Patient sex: F
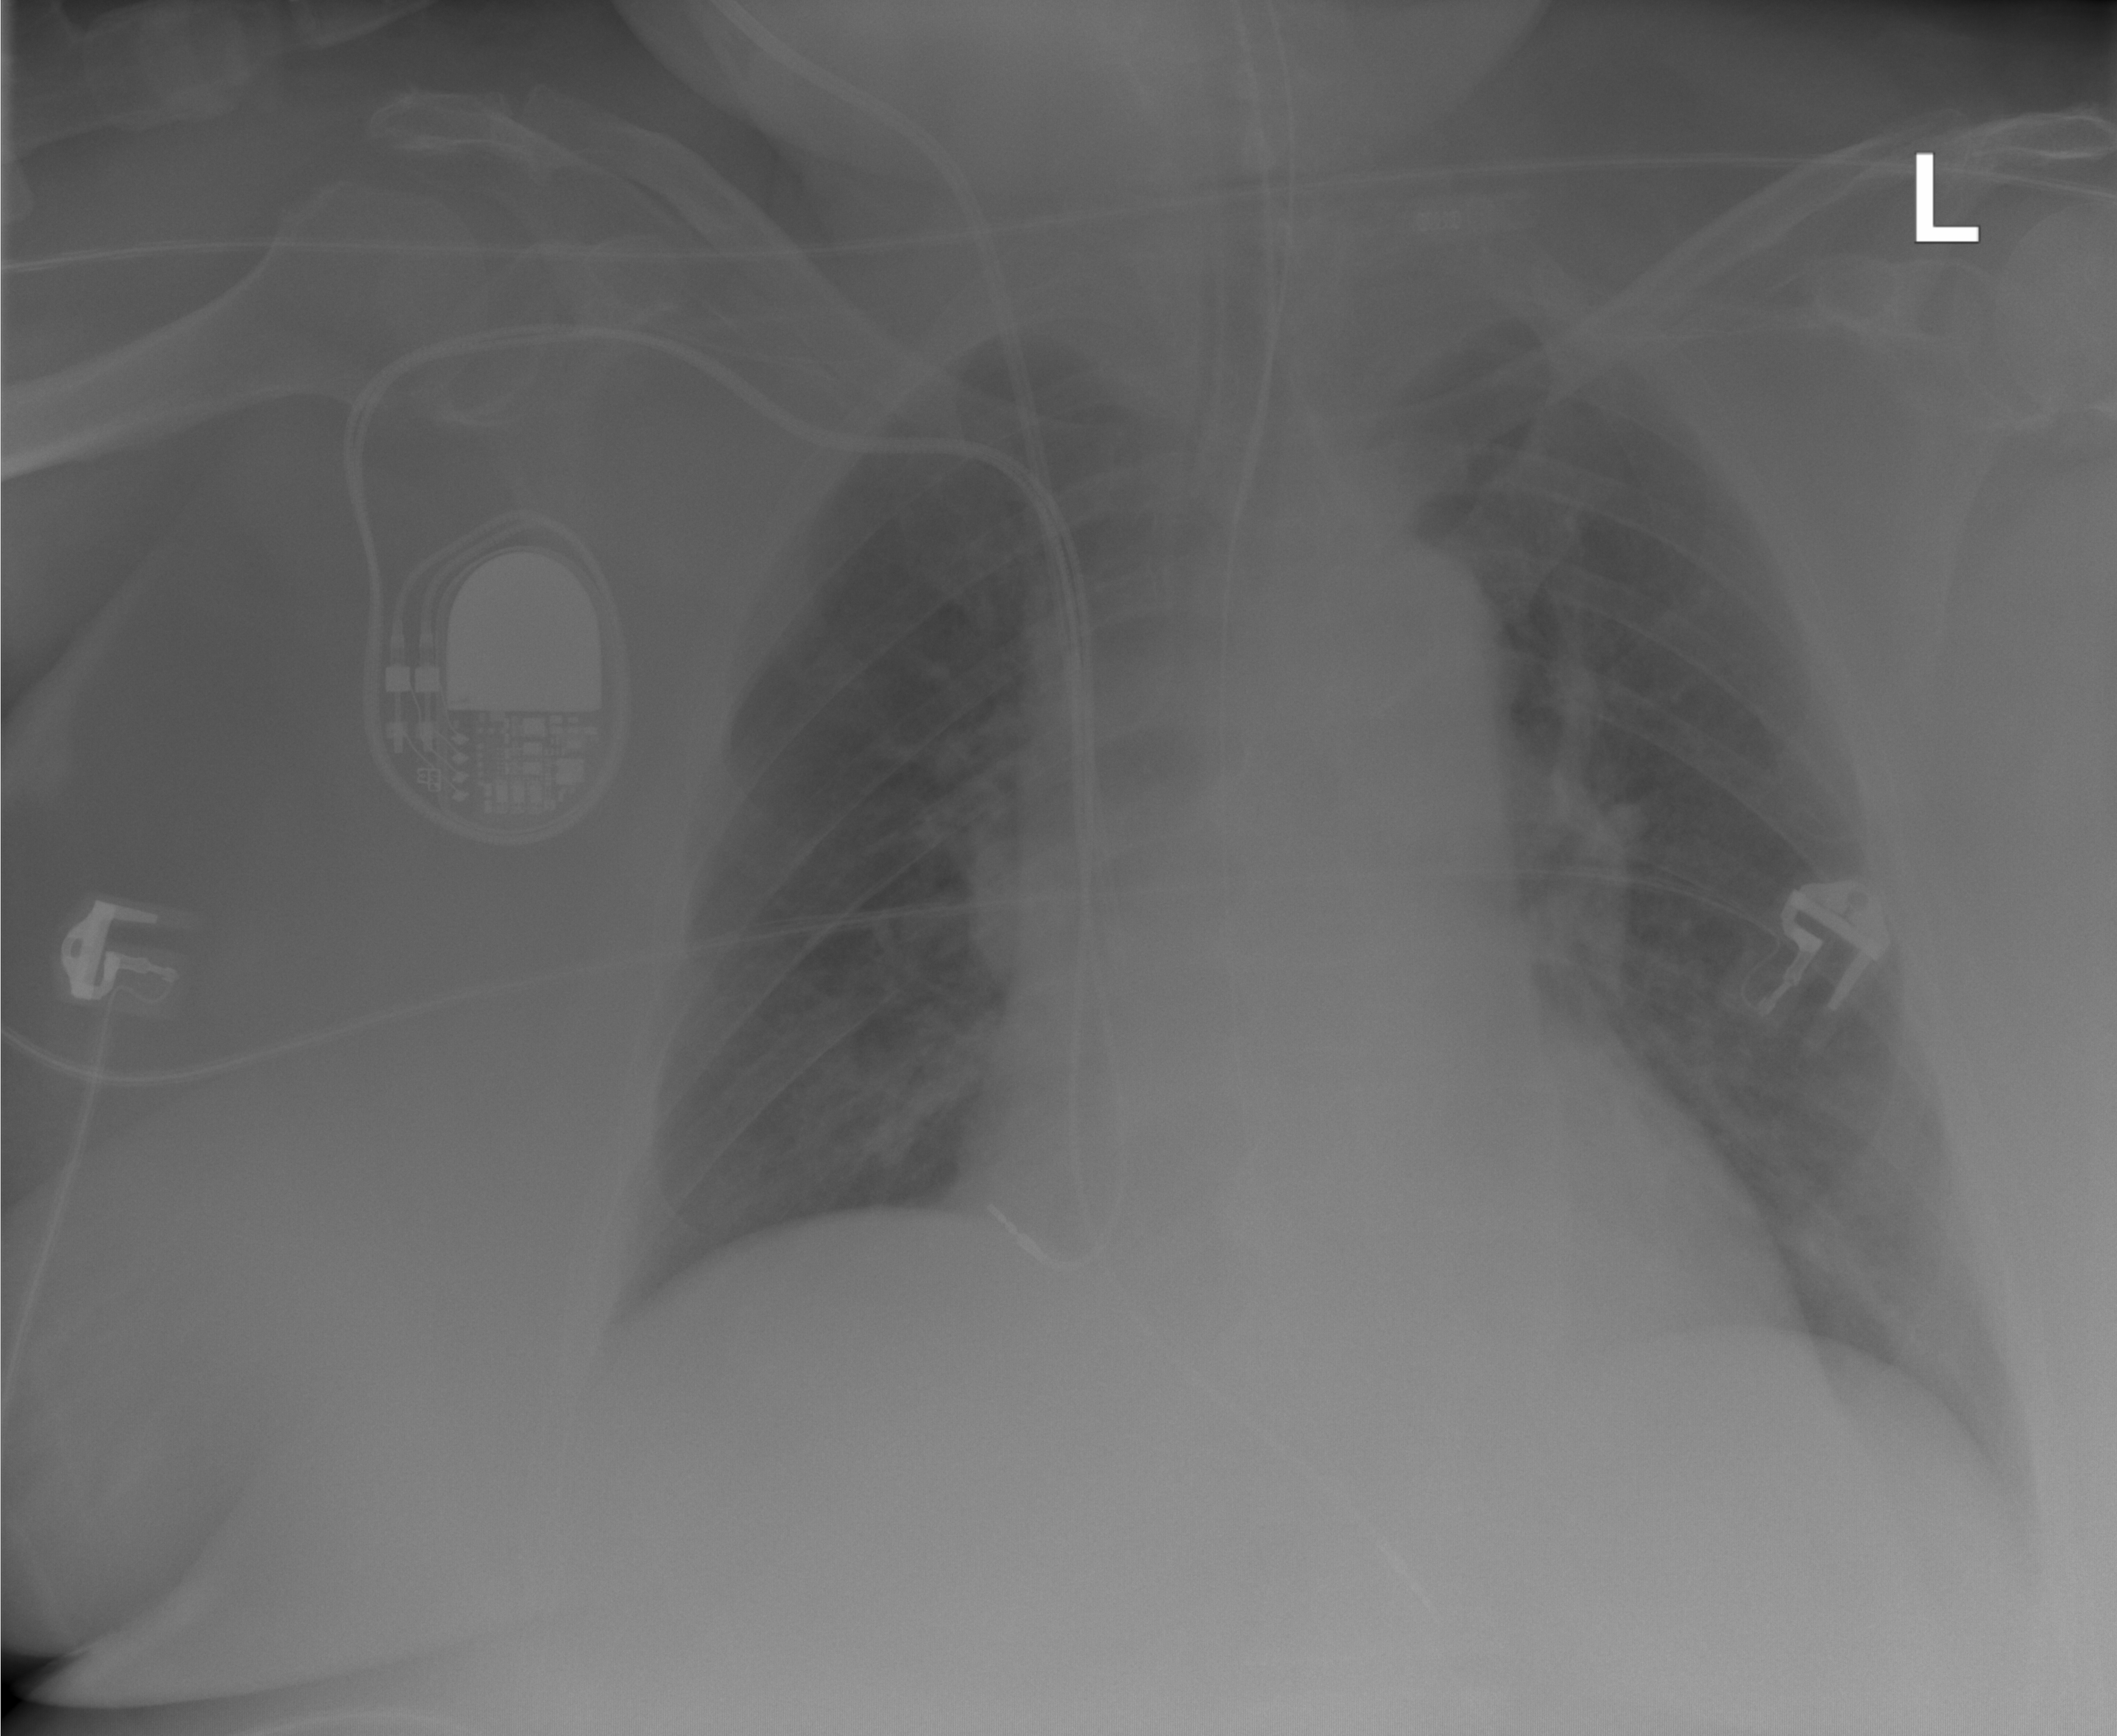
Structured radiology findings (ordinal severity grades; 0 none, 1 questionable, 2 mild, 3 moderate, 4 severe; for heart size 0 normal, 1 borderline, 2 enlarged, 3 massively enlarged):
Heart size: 2
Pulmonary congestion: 0
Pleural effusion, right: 0
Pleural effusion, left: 0
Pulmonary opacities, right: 0
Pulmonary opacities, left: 0
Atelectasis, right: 2
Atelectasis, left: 0